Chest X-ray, PA view. Patient: 33 years old, sex F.
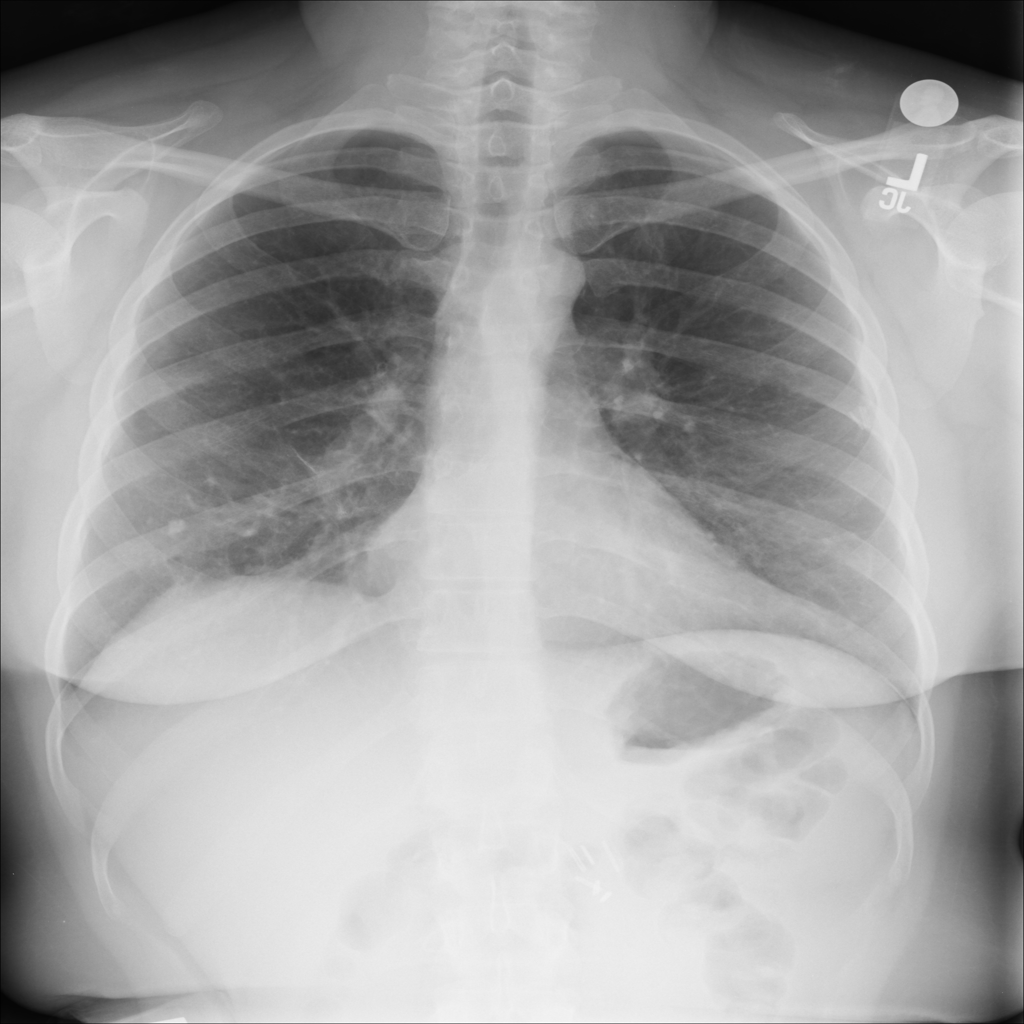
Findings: No Finding